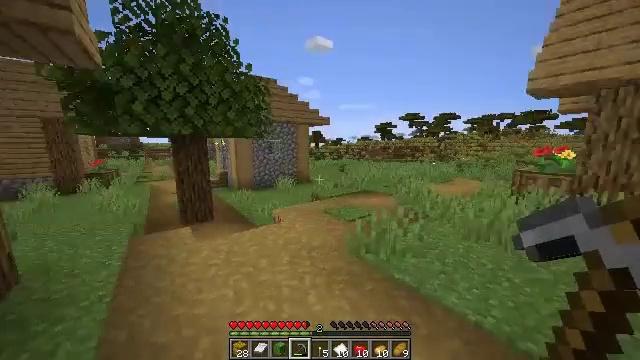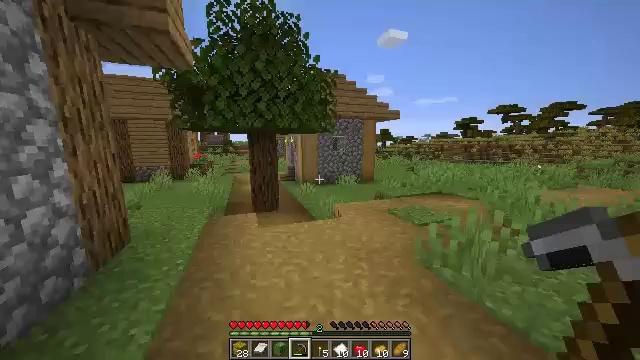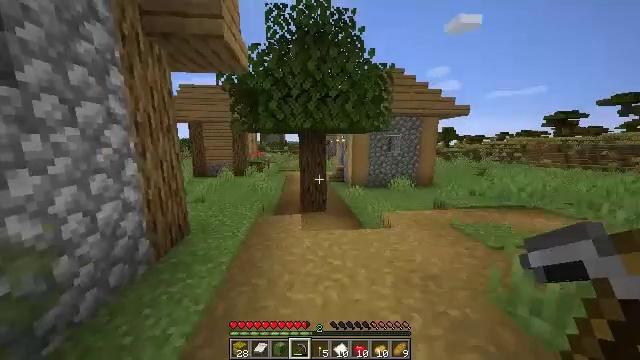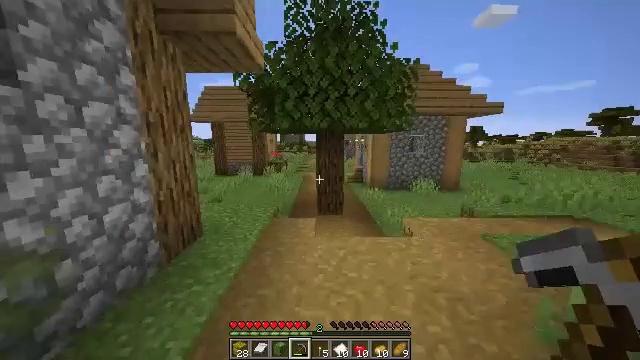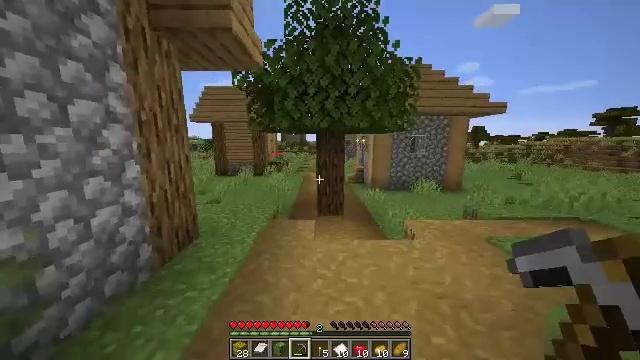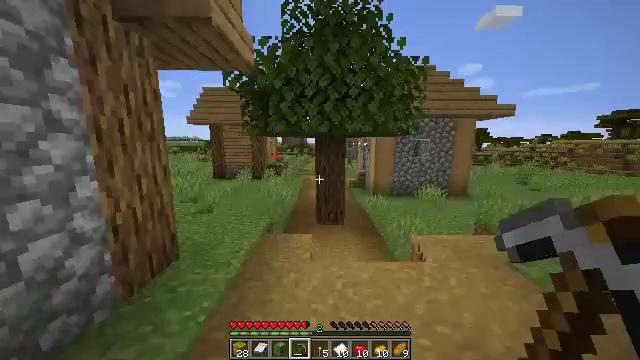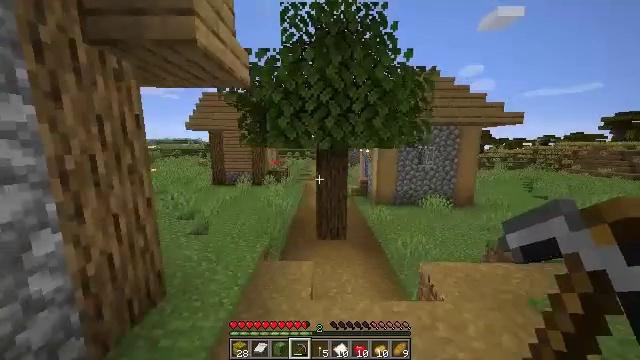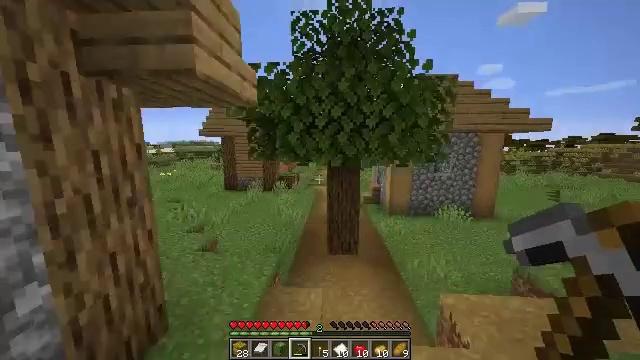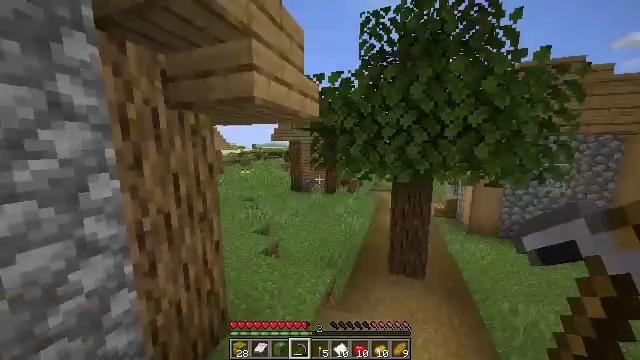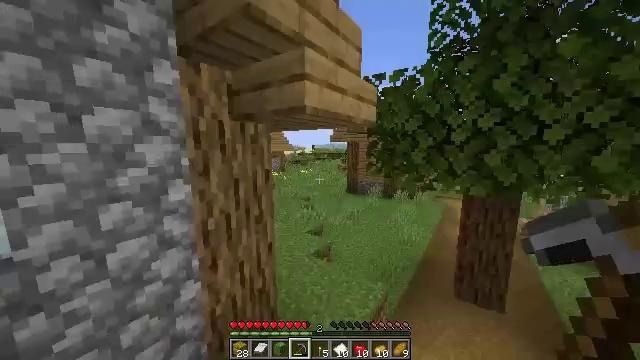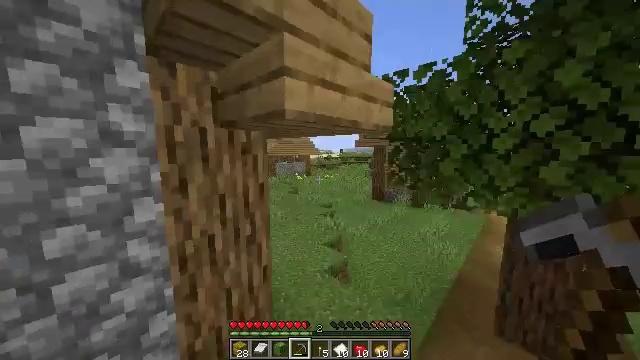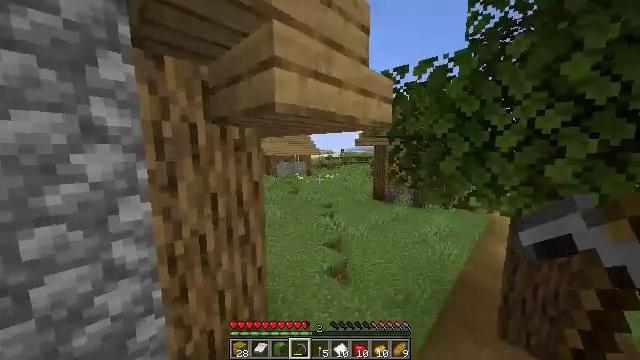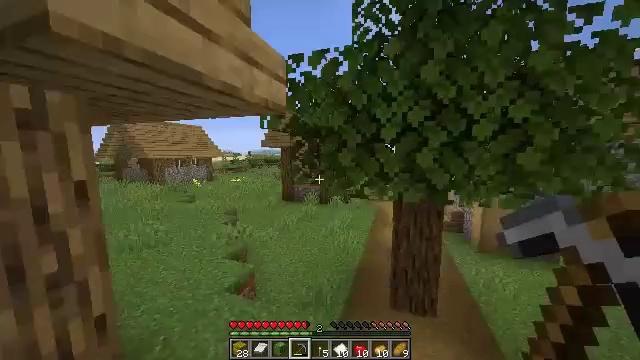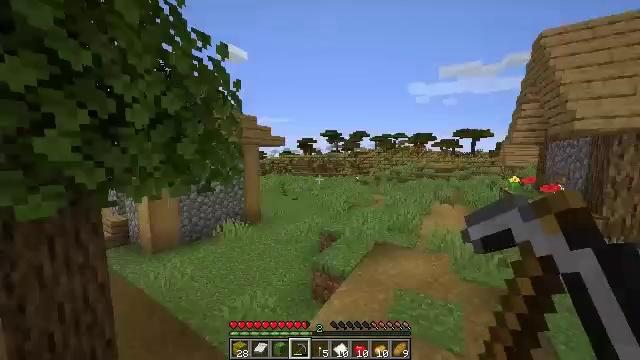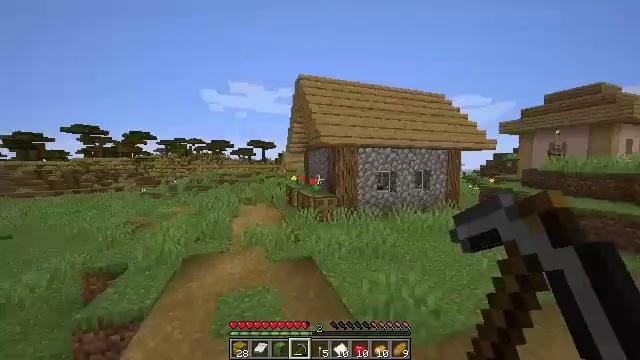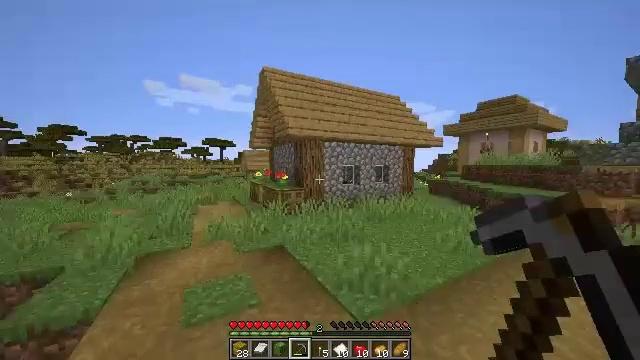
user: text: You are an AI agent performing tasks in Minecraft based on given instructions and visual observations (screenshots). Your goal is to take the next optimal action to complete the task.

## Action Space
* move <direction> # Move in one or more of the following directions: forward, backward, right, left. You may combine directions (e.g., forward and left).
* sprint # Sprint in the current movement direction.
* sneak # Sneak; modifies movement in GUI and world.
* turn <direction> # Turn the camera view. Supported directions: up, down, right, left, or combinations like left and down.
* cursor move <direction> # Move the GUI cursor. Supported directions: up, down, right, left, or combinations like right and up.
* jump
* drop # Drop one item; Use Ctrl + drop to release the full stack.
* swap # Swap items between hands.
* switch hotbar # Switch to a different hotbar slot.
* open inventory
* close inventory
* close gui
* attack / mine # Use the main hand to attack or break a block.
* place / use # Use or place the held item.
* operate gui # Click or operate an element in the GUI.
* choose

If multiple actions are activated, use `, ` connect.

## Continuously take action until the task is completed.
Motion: motion action
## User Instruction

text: Recycle the blast furnace by breaking it.
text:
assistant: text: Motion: move forward, turn left
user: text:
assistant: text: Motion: move forward, turn left
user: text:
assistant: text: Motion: move forward, turn left
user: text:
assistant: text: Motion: move forward
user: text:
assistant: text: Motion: move forward, jump
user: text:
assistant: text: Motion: move forward, jump
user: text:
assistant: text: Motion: move forward, turn left, jump
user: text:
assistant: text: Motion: move forward, turn left, jump
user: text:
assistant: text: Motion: move forward, turn left, jump
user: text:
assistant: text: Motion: move forward, turn left
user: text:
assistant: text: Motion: move forward
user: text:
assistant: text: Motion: move forward, turn right
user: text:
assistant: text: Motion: move forward, turn right
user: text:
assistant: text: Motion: move forward, turn right and up
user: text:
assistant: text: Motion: move forward, turn right
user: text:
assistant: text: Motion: move forward
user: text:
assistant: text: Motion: move forward
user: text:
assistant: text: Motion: move forward
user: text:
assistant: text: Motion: move forward, turn left
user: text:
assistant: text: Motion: move forward, turn left
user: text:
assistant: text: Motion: move forward
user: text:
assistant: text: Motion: move forward
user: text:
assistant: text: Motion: move forward, sprint
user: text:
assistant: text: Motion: move forward, sprint
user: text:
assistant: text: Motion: move forward, sprint
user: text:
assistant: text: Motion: move forward, sprint, jump
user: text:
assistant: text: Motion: move forward, jump
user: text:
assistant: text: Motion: move forward, jump
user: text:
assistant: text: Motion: move forward, jump
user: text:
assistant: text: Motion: move forward, jump